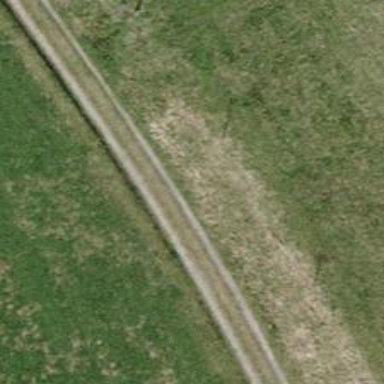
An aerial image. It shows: Unpaved track with grade2 quality type.